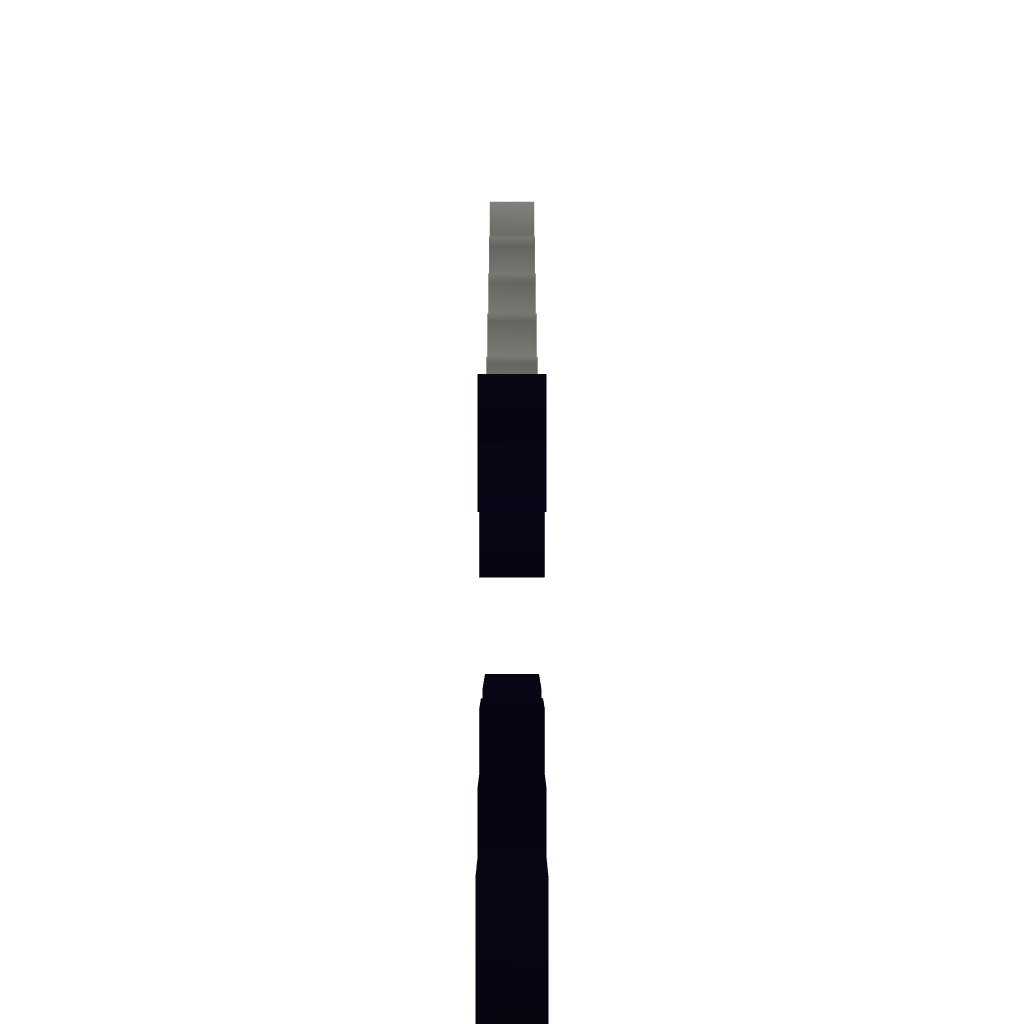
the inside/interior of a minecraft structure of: Ice sword